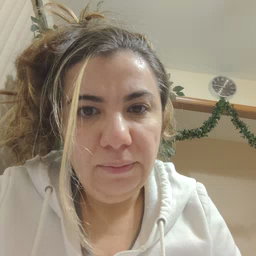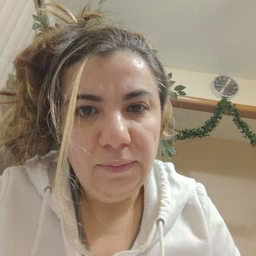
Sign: flower